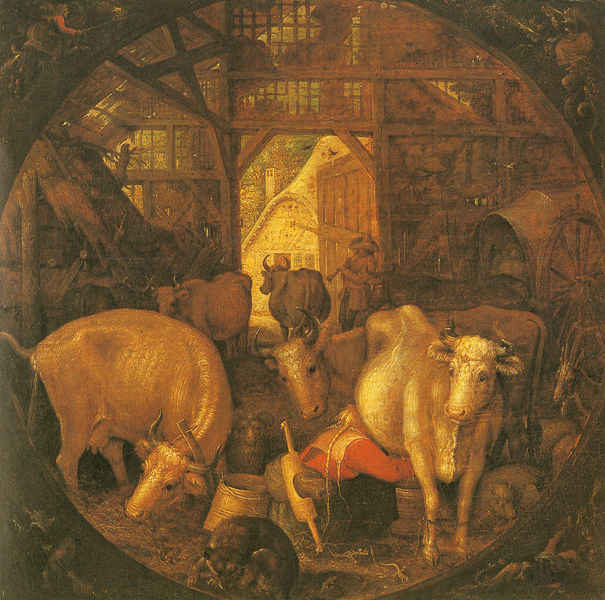
Titel: Stallinterieur mit Melkszene
Künstler: Roelant Savery
Institution: Amsterdam, Rijksmuseum
Schlagwörter: dunkel, gemälde, landschaft, frau, hell, holz, hut, licht, stroh, szene, tür, gebäude, haus, hund, rot, tier, tiere, malerei, regal, mensch, horn, instrument, kühe, vieh, land, innen, kind, musik, musiker, genre, kreis, rund, räder, schlafen, bäuerin, kuh, rad, zopf, innenansicht, bauer, tor, schaf, scheune, milch, niederländisch, flöte, stall, fachwerk, flämisch, euter, hörner, melken, melkerin, eimer, ochse, stier, lager, flandern, oboe, szne, k¨he, schöafen, 'tiere